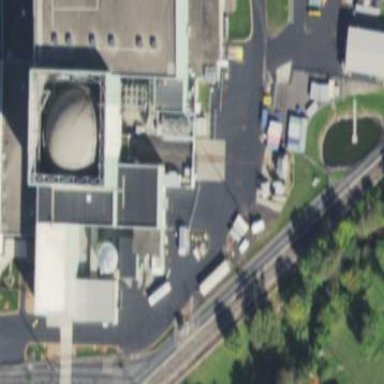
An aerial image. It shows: Industrial building housing nuclear power generator.